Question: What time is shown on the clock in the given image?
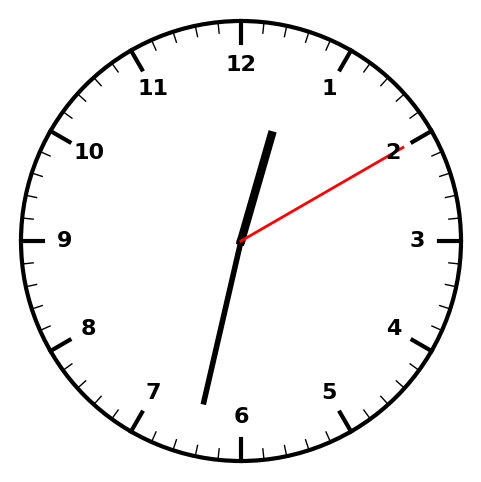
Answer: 12:32:10